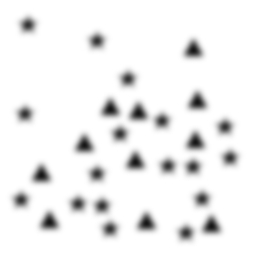
Squares: 0
Triangles: 11
Stars: 17
Total shapes: 28